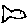
Label: fish